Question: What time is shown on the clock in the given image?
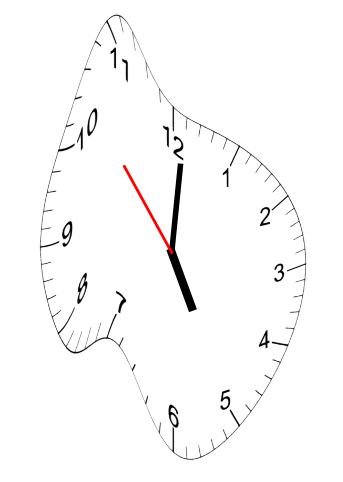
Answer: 05:00:53